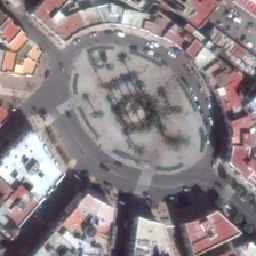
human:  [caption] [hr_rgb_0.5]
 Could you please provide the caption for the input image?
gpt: Many buildings surround the oval square.

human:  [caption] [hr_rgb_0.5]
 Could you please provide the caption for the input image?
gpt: Many buildings revolve around an oval square.

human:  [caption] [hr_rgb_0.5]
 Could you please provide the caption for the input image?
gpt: Many buildings are surrounded by an oval rectangle.

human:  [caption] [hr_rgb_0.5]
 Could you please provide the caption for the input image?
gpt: Many buildings surround an oval square.

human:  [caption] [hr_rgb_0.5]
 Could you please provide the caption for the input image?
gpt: Many buildings revolve around an oval square.